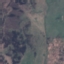
Land use / land cover class: HerbaceousVegetation